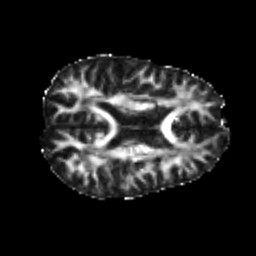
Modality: FA
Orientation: axial
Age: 22
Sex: male
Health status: healthy
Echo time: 0.074 s